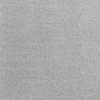
Atmospheric dust classification: dusty